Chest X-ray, PA view. Patient: 28 years old, sex M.
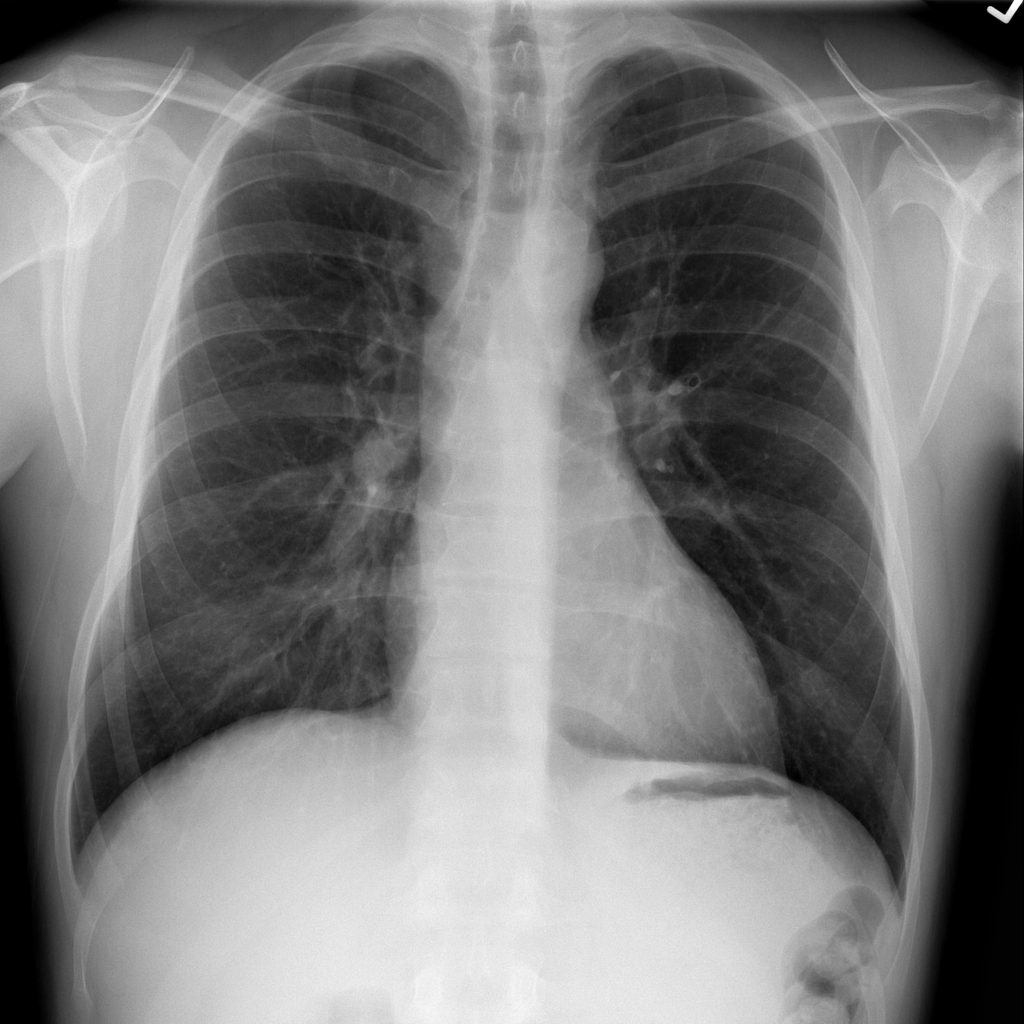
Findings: Infiltration